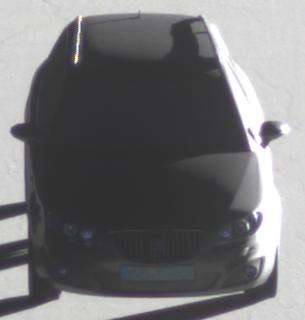
Make: SEAT
Model: Exeo ST 1.6
Detailed model: Exeo (3R) ST
Model produced from: 2010/05
Model produced until: 2010/08
Doors: 5
Color: gray
Road condition: dry road
Daytime: sunrise or sunset
Contrast: high contrast